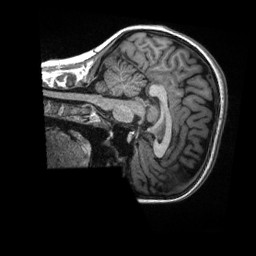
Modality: T1w
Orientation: sagittal
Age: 27
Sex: female
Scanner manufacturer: siemens
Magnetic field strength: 3 T
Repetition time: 2.3 s
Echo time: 0.00288 s